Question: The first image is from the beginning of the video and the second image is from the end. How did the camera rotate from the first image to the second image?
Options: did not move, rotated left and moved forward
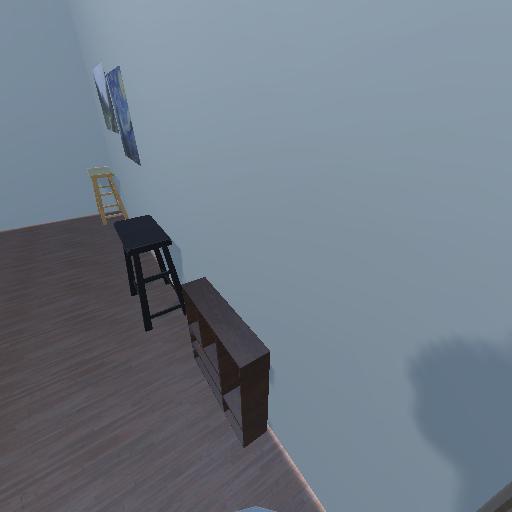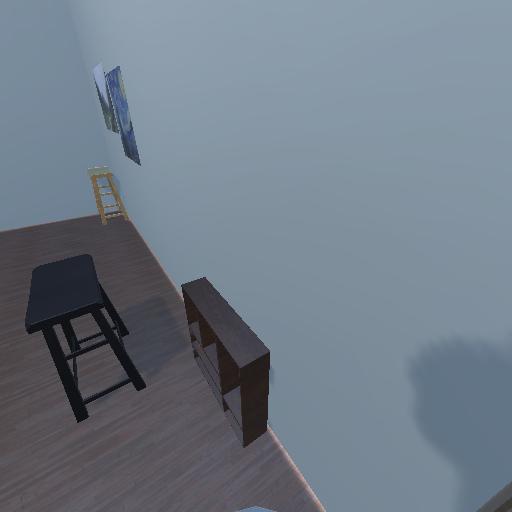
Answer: did not move